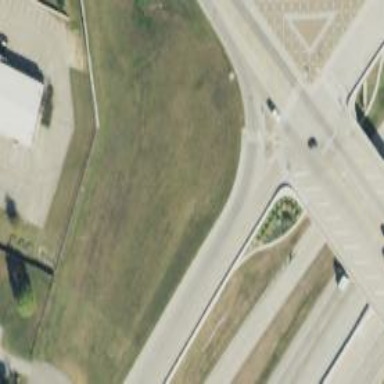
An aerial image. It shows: Secondary link road with asphalt surface.